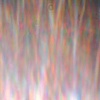
Label: sunburn